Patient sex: M
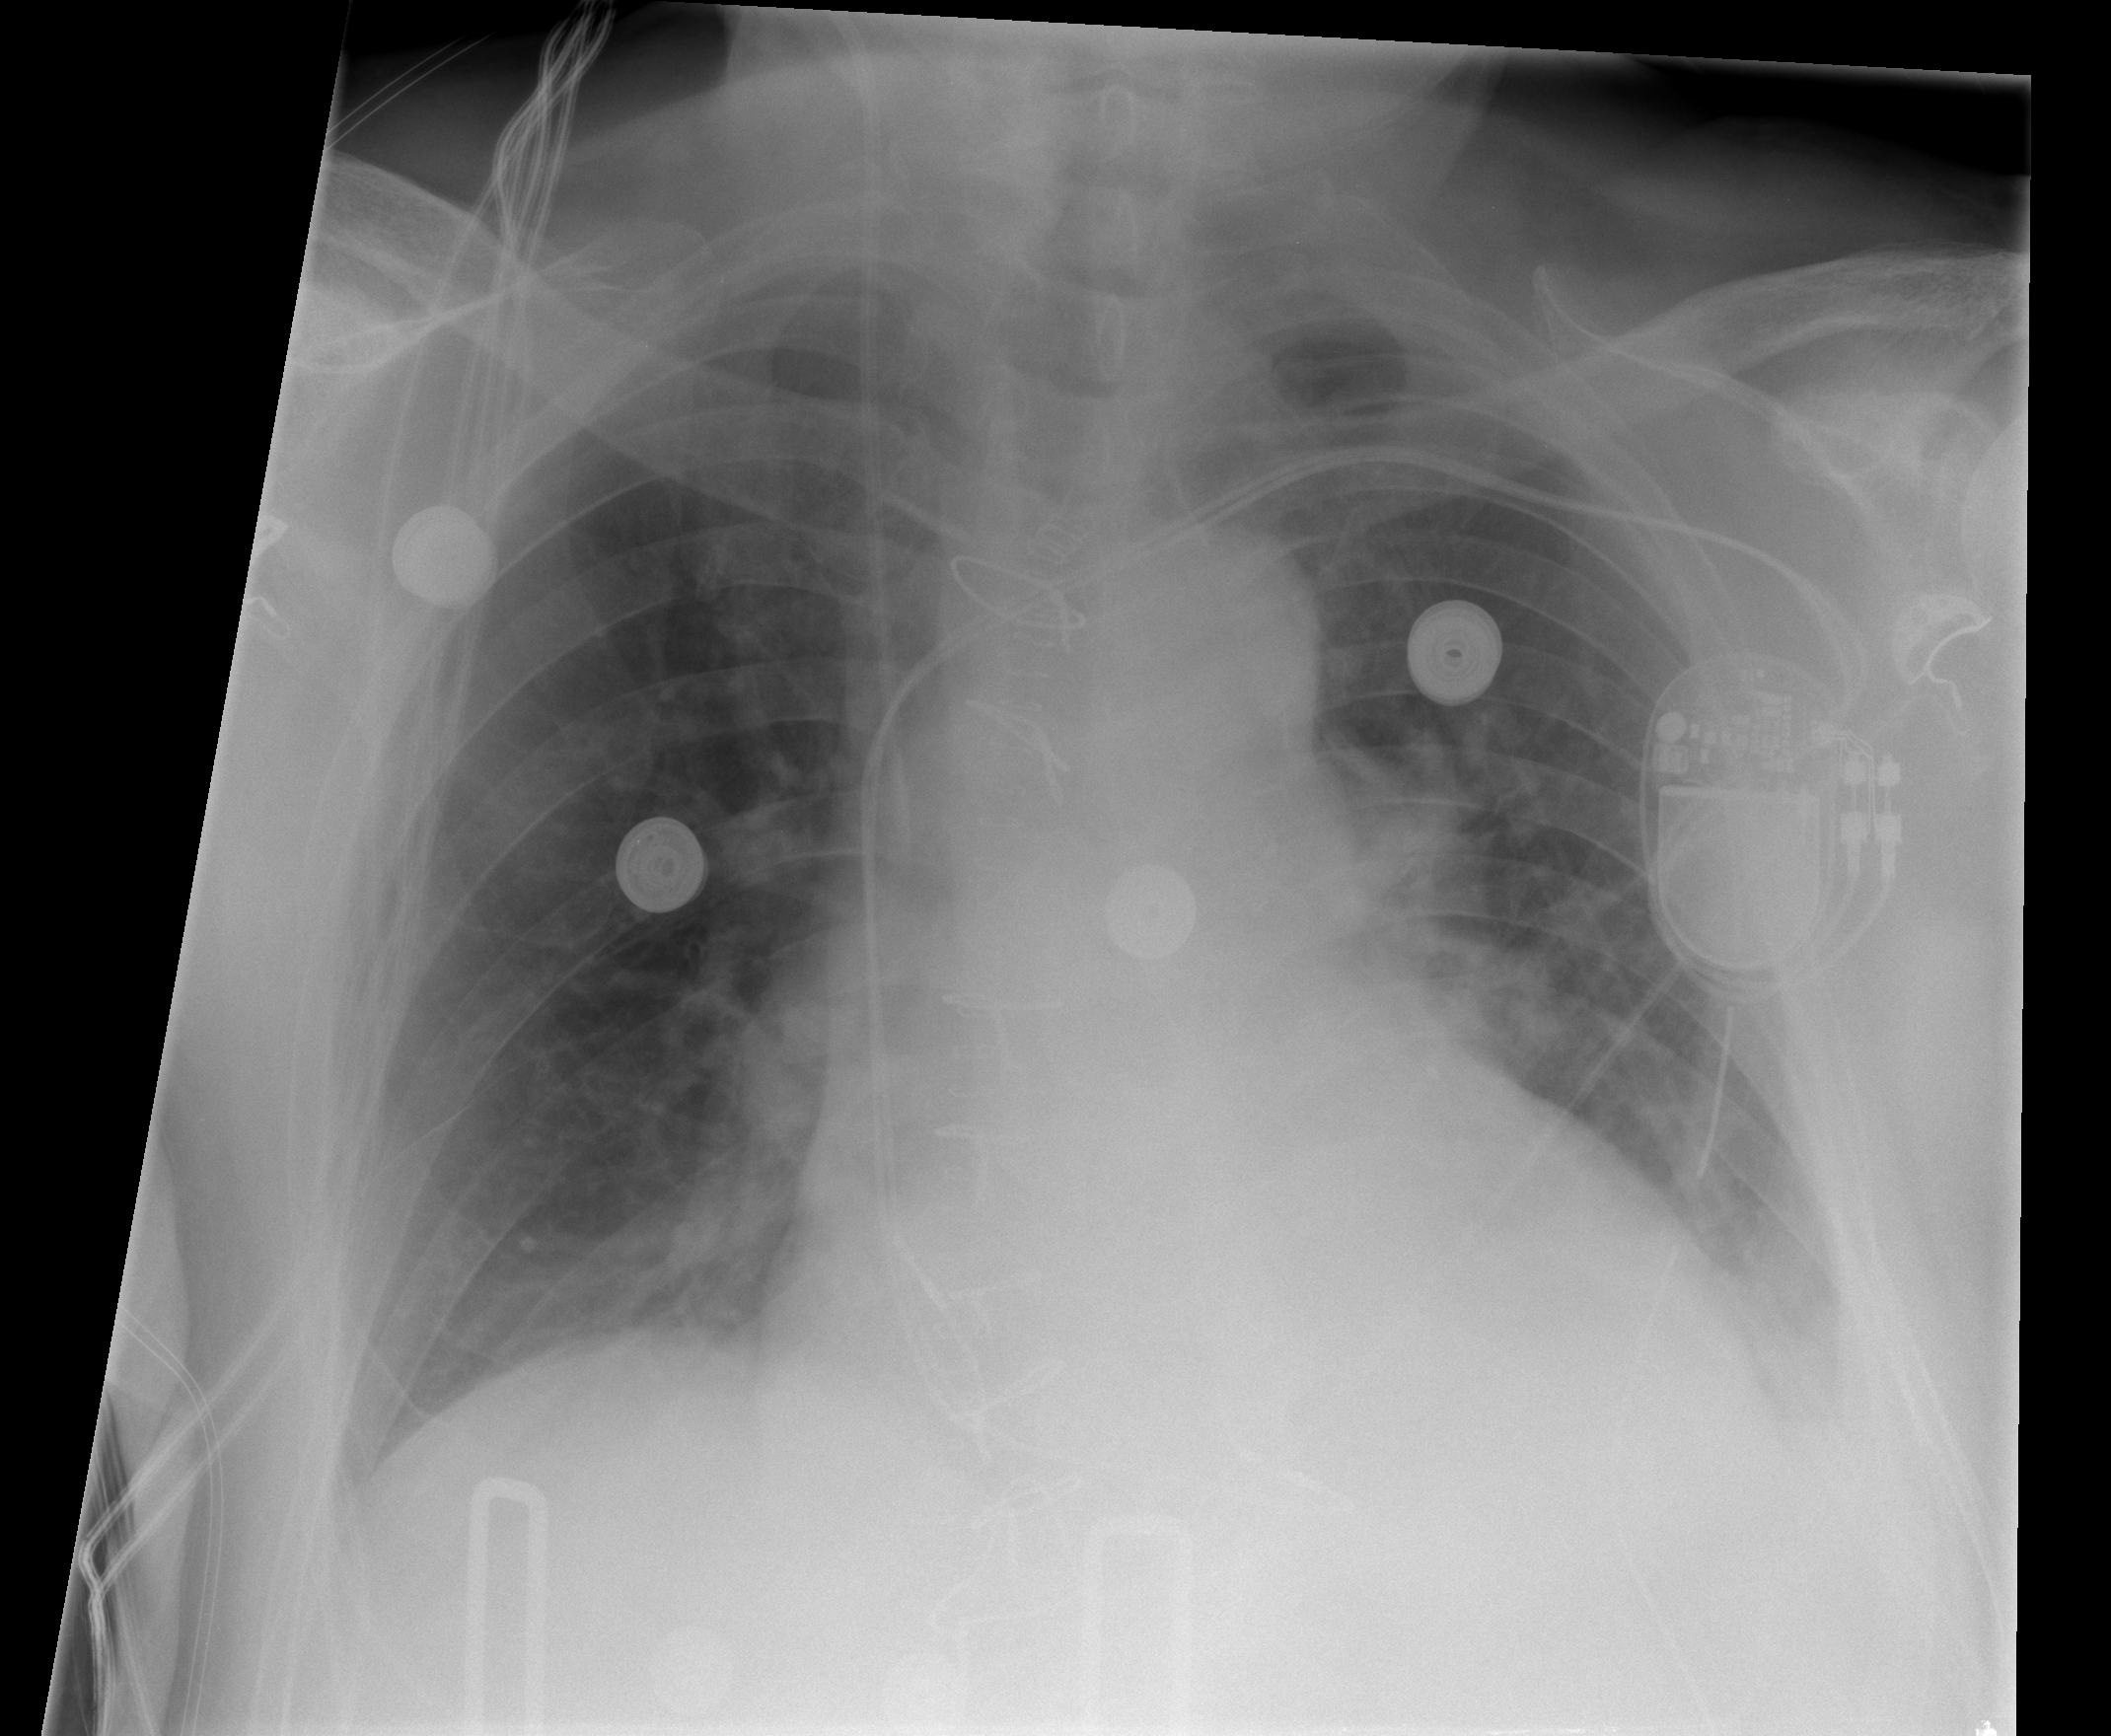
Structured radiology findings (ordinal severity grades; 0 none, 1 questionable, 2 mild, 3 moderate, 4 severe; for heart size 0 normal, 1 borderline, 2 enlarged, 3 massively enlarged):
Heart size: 2
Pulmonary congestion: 0
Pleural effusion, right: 0
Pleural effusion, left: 1
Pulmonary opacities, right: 0
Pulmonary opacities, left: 0
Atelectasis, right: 1
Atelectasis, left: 2